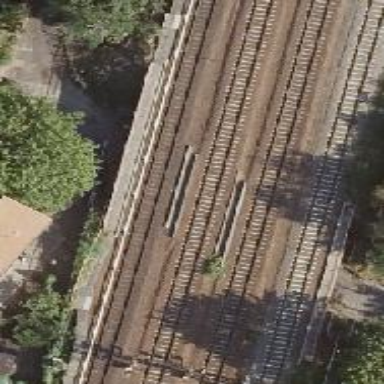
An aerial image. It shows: Bridge carrying light rail line with electrified bottom rail.